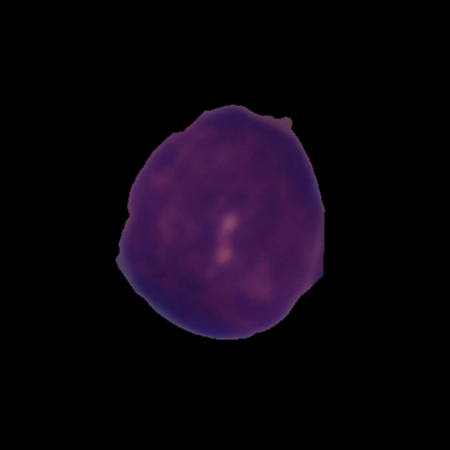
Label: cancer